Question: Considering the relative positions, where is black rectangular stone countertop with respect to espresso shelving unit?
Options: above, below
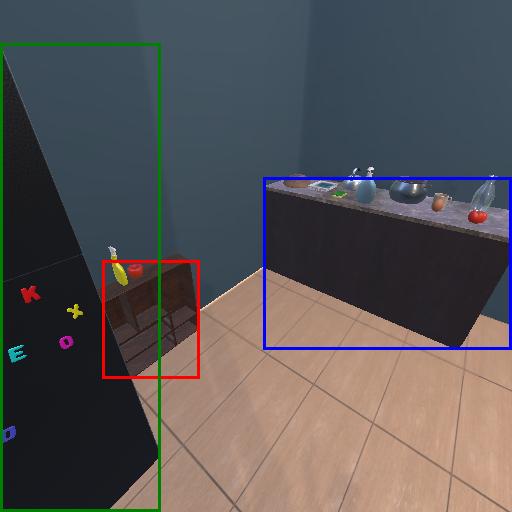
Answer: above